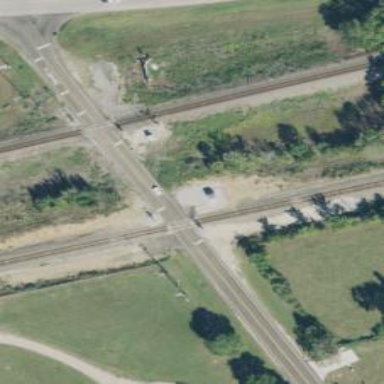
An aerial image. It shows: Railway level crossing.